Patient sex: M
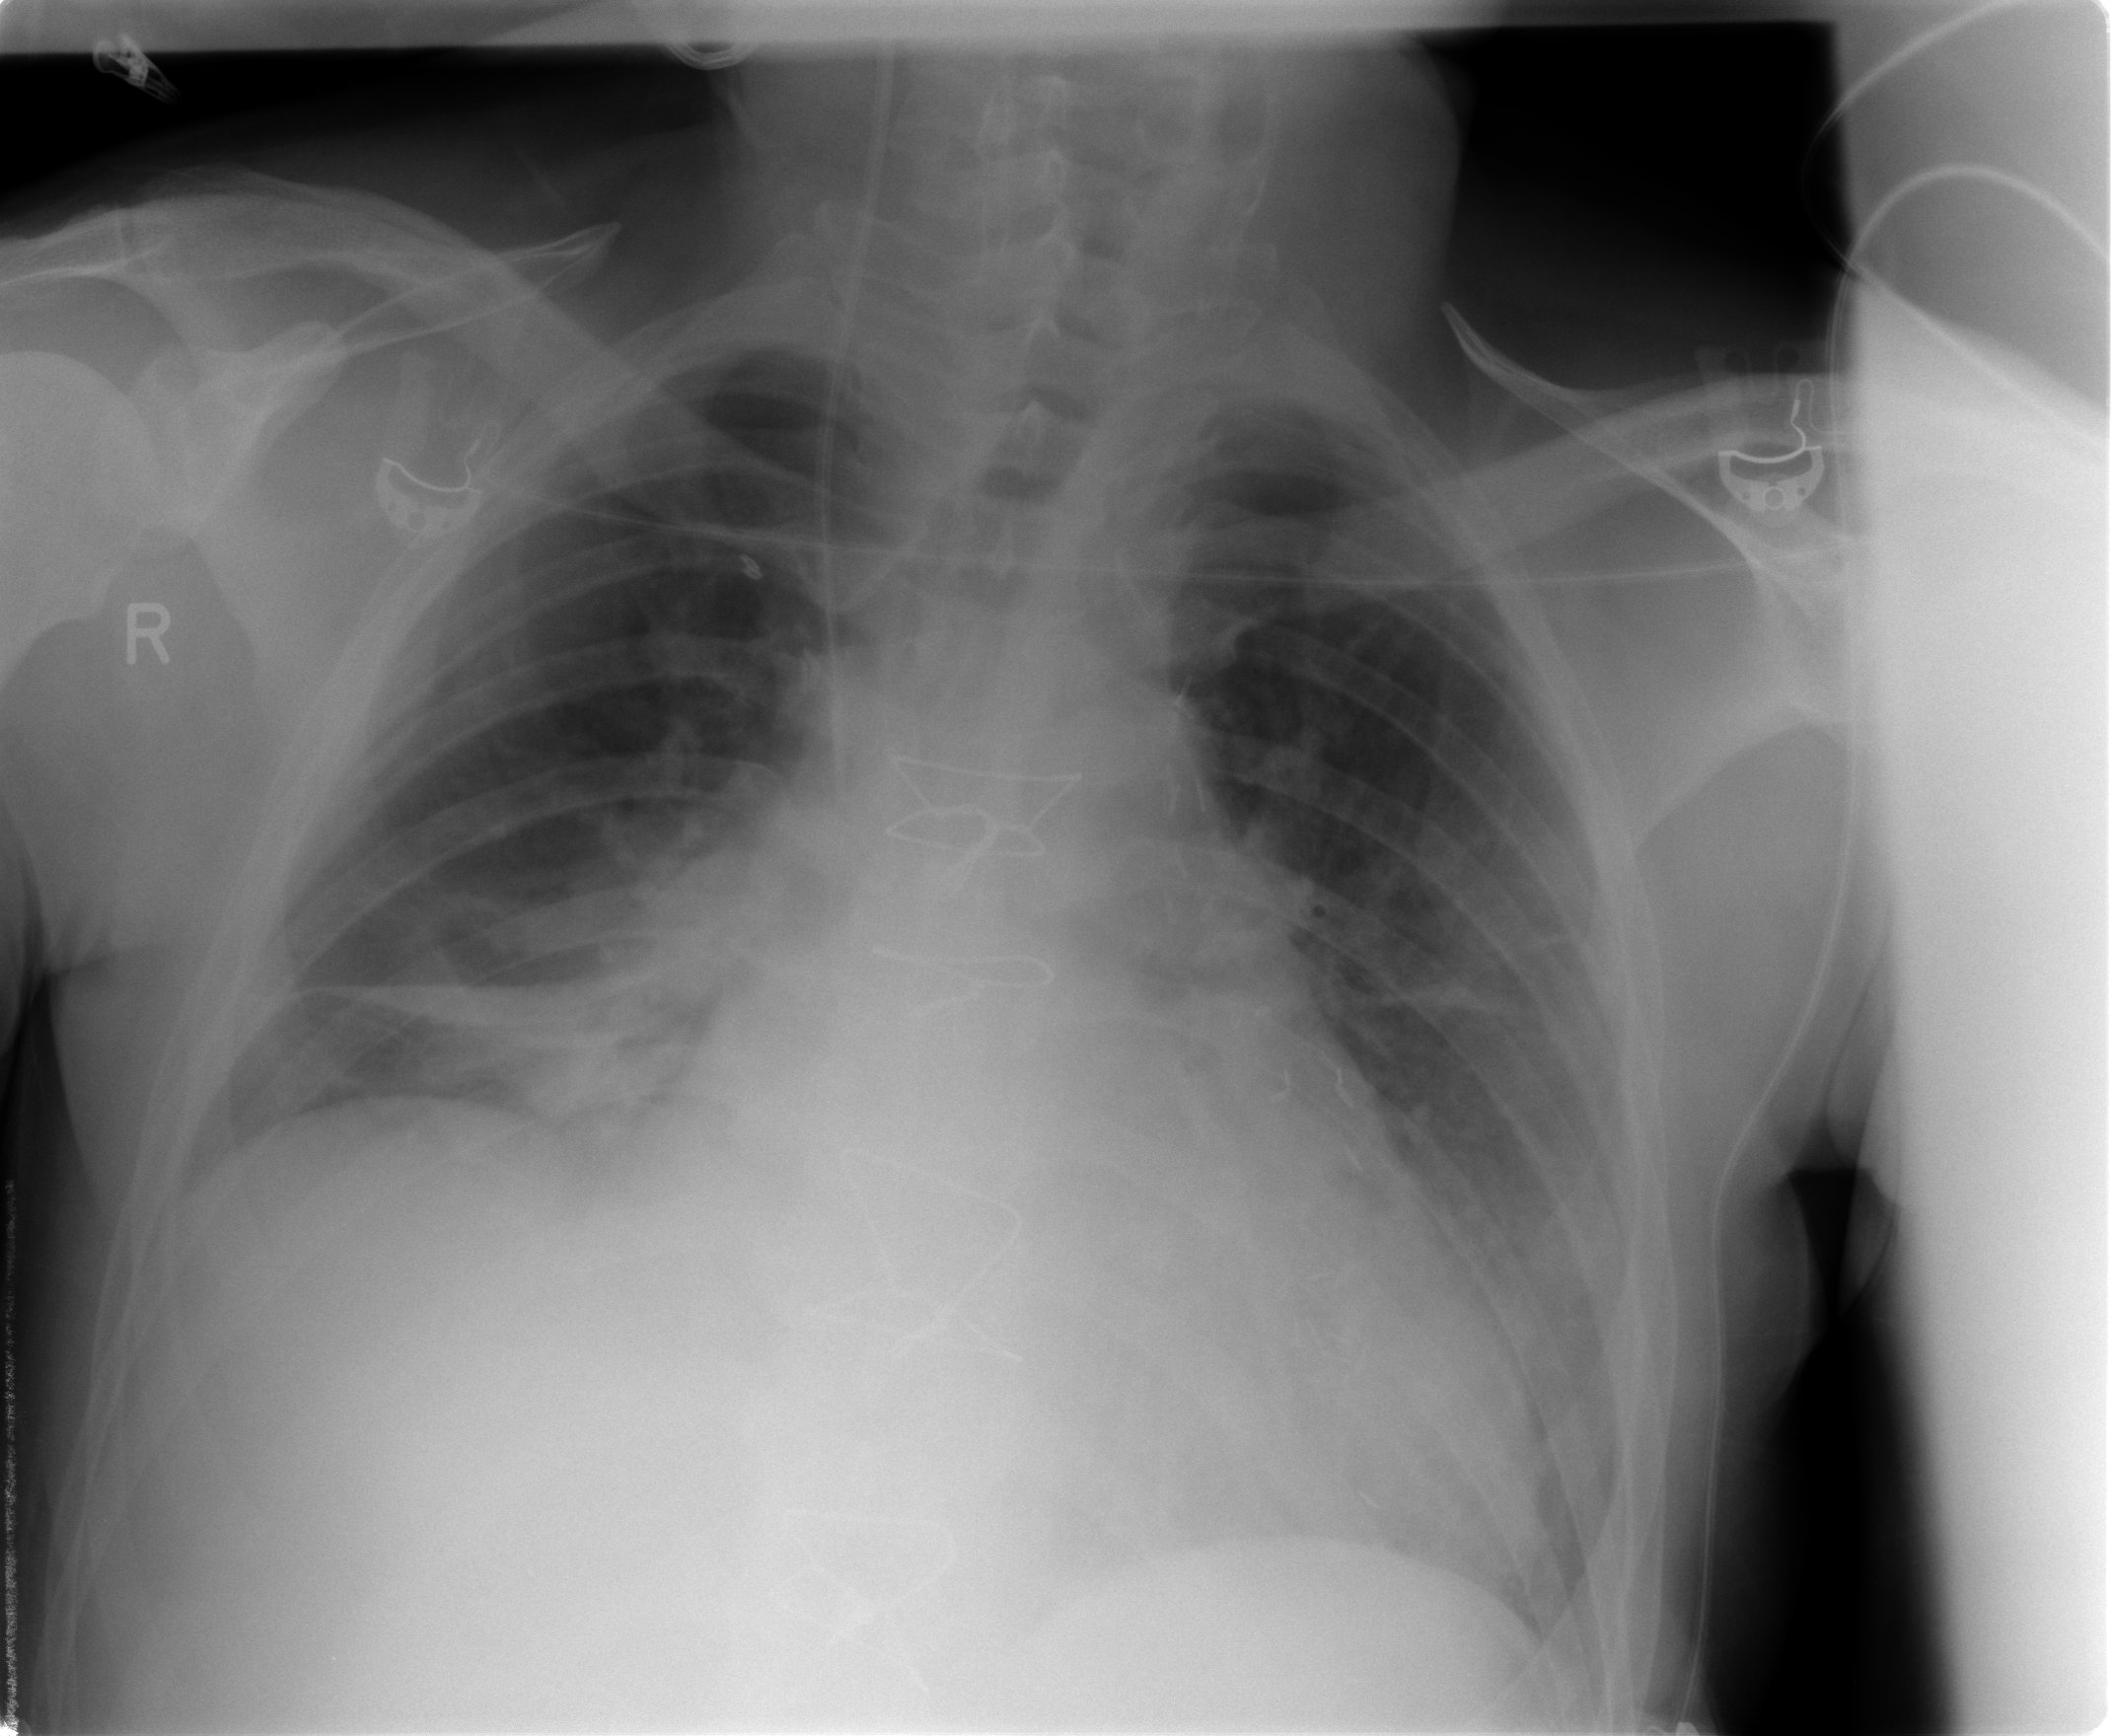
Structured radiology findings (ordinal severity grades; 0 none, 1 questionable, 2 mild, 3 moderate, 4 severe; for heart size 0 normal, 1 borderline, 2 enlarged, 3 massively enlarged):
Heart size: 2
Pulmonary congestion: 2
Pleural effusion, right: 2
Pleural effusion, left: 2
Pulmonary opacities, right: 0
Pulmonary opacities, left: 2
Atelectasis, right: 2
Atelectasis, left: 2